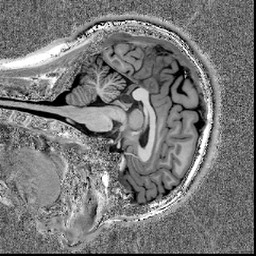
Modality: T1w
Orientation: sagittal
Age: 28
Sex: female
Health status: healthy
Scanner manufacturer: siemens
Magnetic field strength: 7 T
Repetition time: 4.3 s
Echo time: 0.00227 s